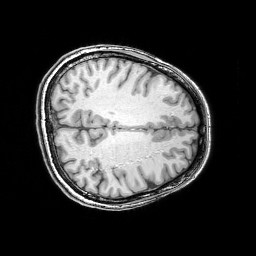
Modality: T1w
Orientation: axial